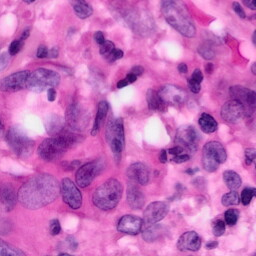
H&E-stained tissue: Pancreatic